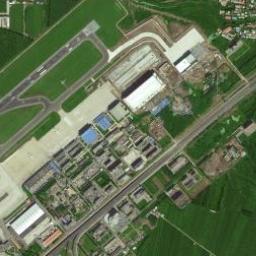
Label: airport